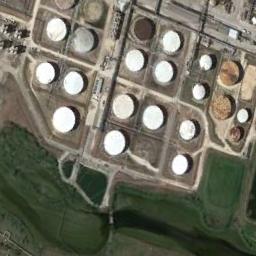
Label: storage_tank